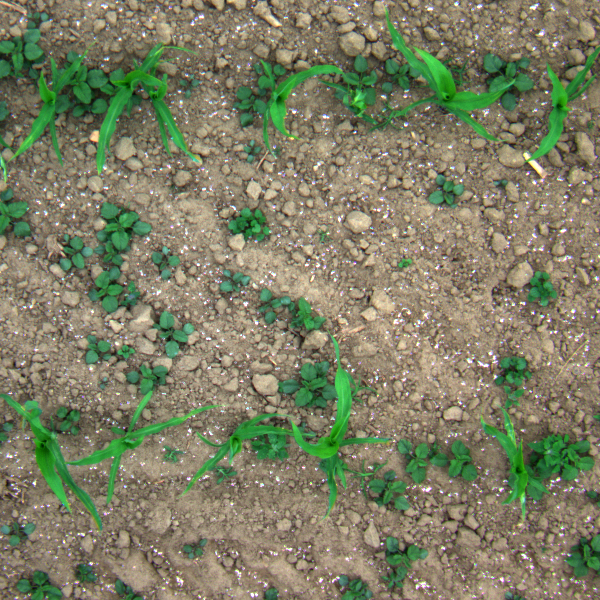
Acquisition date: 2023-06-06
Tile: 0625
Annotated plant instances:
label: amaranth
label: amaranth
label: amaranth
label: amaranth
label: amaranth
label: amaranth
label: amaranth
label: amaranth
label: amaranth
label: amaranth
label: amaranth
label: amaranth
label: amaranth
label: amaranth
label: amaranth
label: amaranth
label: amaranth
label: amaranth
label: weed_other
label: amaranth
label: weed_other
label: amaranth
label: amaranth
label: maize
label: amaranth
label: amaranth
label: barnyard_grass
label: barnyard_grass
label: maize
label: maize
label: amaranth
label: weed_other
label: weed_other
label: amaranth
label: amaranth
label: amaranth
label: maize
label: amaranth
label: amaranth
label: amaranth
label: amaranth
label: weed_other
label: amaranth
label: amaranth
label: amaranth
label: amaranth
label: weed_other
label: amaranth
label: maize
label: maize
label: maize
label: weed_other
label: barnyard_grass
label: amaranth
label: amaranth
label: weed_other
label: amaranth
label: amaranth
label: weed_other
label: maize
label: maize
label: amaranth
label: barnyard_grass
label: weed_other
label: weed_other
label: maize
label: weed_other
label: barnyard_grass
label: maize
label: barnyard_grass
label: amaranth
label: amaranth
label: weed_other
label: amaranth
label: weed_other
label: amaranth
label: amaranth
label: amaranth
label: amaranth
label: weed_other
label: amaranth
label: amaranth
label: amaranth
label: amaranth
label: weed_other
label: quickweed
label: weed_other
label: maize
label: weed_other
label: barnyard_grass
label: maize
label: maize